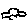
Label: car